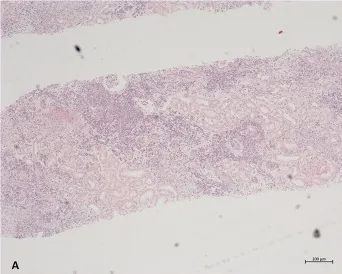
Photomicrographs of the pathological findings in renal biopsy. (A) Light microscopy with hematoxylin and eosin staining 5x. Diffuse dense interstitial infiltration with small lymphocyte-like cells in diffuse pattern.
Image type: pathology (h&e)